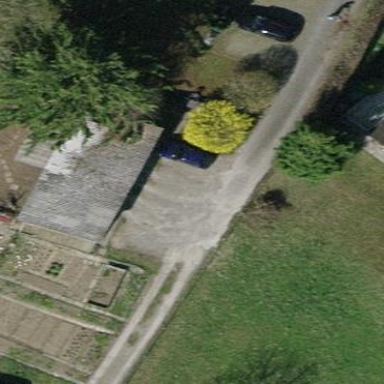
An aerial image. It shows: Group of garages.